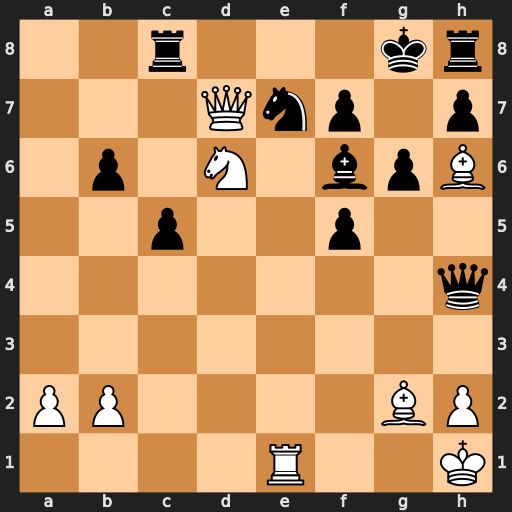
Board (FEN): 2r3kr/3Qnp1p/1p1N1bpB/2p2p2/7q/8/PP4BP/4R2K
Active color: w
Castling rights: -
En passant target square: -
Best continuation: Qxc8+ Nxc8 Re8#